Question: I'm trying to use the Google Plus SDK for sharing in an iOS 6.1 app and get a linker error after adding the GooglePlus.framework and the GoogleOpenSource.framework.
Merely including the frameworks and building yields the following errors:
'''
Undefined symbols for architecture armv7:
"_CGRectDivide", referenced from:
-[GTMOAuth2ViewControllerTouch moveWebViewFromUnderNavigationBar] in GTMOAuth2ViewControllerTouch.o
ld: symbol(s) not found for architecture armv7
clang: error: linker command failed with exit code 1 (use -v to see invocation)
'''
I've followed instructions found in the <URL> to no avail.
I've done the following:
1. Included SystemConfiguration.framework and Security.framework
2. Dragged and dropped the GooglePlus.framework and the GoogleOpenSource.framework from the SDK into my XCode project
3. Added the -ObjC flag to the app target's build settings
In addition to the previous steps I also tried adding the contents of the OpenSource folder provided in the SDK but that caused additional problems after the initial fix.
Libraries:

Full error message:
'''
Ld "/Users/me/Library/Developer/Xcode/DerivedData/MyApp-asdf/Build/Intermediates/MyApp.build/
Debug-iphoneos/MyAoo.build/Objects-normal/armv7/MyApp" normal armv7
cd /Users/me/code/MyApp
setenv IPHONEOS_DEPLOYMENT_TARGET 6.1
setenv PATH
"/Applications/Xcode.app/Contents/Developer/Platforms/
iPhoneOS.platform/Developer/usr/bin:/Applications/Xcode.app/
Contents/Developer/usr/bin:/usr/bin:/bin:/usr/sbin:/sbin"
/Applications/Xcode.app/Contents/Developer/Toolchains/
XcodeDefault.xctoolchain/usr/bin/clang -arch armv7 -isysroot
/Applications/Xcode.app/Contents/Developer/
Platforms/iPhoneOS.platform/Developer/SDKs/iPhoneOS6.1.sdk
-L/Users/me/Library/Developer/Xcode/DerivedData/
MyApp-asdf/Build/Products/Debug-iphoneos
-L/Users/me/code/MyApp/MyApp
-F/Users/me/Library/Developer/Xcode/DerivedData/MyApp-asdf/Build/Products/Debug-iphoneos
-F/Users/me/code/MyApp/../../Documents/FacebookSDK -F/Users/me/code/MyApp
-F/Users/me/code/MyApp/MyApp
-filelist "/Users/me/Library/Developer/Xcode/
DerivedData/MyApp-asdf/Build/Intermediates/
MyApp.build/Debug-iphoneos/MyApp.build/Objects-normal/armv7/MyApp.LinkFileList"
-dead_strip -ObjC -lsqlite3.0 -fobjc-arc
-fobjc-link-runtime -miphoneos-version-min=6.1
-framework SystemConfiguration -framework Security
-framework CFNetwork -framework Social -framework Accounts
-framework EventKit -framework EventKitUI
-framework AVFoundation -framework MapKit
-framework Twitter -framework CoreMotion -framework CoreLocation
-lxml2 -framework QuartzCore
-framework MobileCoreServices -framework CoreData
-framework UIKit -framework Foundation
-framework Pinterest -framework GooglePlus
-framework GoogleOpenSource
-lGooglePlusUniversal -o
"/Users/me/Library/Developer/
Xcode/DerivedData/MyApp-asdf/Build/Intermediates/MyApp.build/
Debug-iphoneos/MyApp.build/Objects-normal/armv7/MyApp"
Undefined symbols for architecture armv7:
"_CGRectDivide", referenced from:
-[GTMOAuth2ViewControllerTouch moveWebViewFromUnderNavigationBar] in
GTMOAuth2ViewControllerTouch.o
ld: symbol(s) not found for architecture armv7
clang: error: linker command failed with exit code 1 (use -v to see invocation)
'''
I'm not sure what I missed but any help would be greatly appreciated.
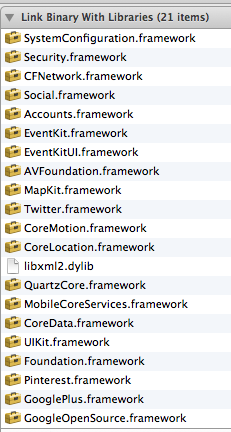
Answer: Also link in the CoreGraphics framework. It's looking for the CGRectDivide method, which is part of CoreGraphics.